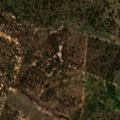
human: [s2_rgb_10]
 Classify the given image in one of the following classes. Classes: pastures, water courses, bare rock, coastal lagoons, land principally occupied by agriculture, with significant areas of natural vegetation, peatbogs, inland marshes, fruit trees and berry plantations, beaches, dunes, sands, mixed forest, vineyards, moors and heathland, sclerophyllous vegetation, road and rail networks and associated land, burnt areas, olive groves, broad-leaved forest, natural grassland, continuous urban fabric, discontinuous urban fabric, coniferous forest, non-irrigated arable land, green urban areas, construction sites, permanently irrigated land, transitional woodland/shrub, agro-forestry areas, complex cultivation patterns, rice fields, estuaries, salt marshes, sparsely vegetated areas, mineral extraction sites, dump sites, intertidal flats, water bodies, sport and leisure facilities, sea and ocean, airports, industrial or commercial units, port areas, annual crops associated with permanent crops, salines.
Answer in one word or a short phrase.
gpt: olive groves, pastures, agro-forestry areas